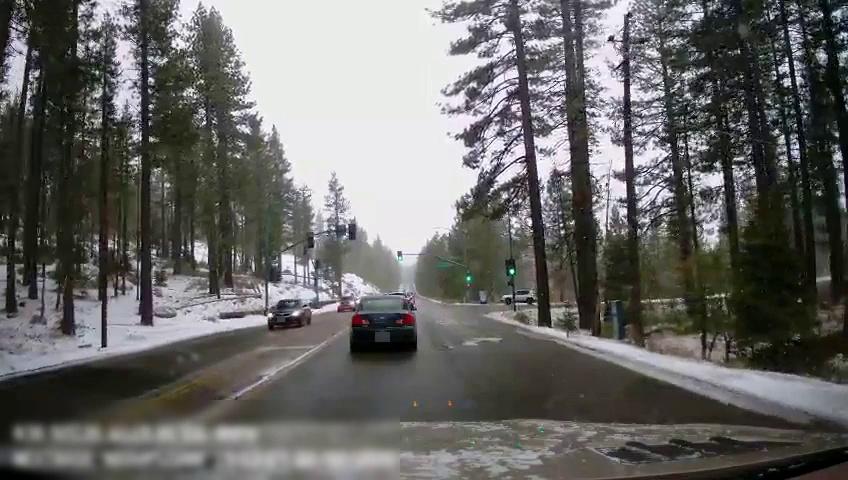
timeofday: Day
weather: Snowy
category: Drivable Space
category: Vehicles | Car
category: Vehicles | Car
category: Vehicles | SUV
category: Vehicles | Car
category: Lanes | Opposite Lane
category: Lanes | Opposite Lane
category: Lanes | Opposite Lane
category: Lanes | Opposite Lane
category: Lanes | Opposite Lane
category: Traffic | Lights
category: Traffic | Lights
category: Traffic | Lights
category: Traffic | Lights
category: Traffic | Lights